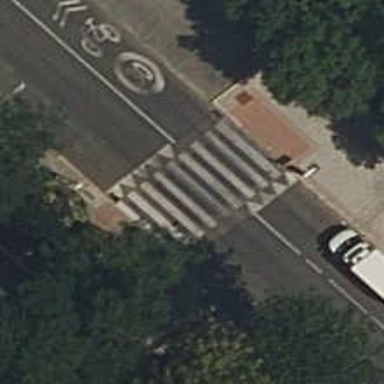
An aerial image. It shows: Table-style traffic calming feature.